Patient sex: M
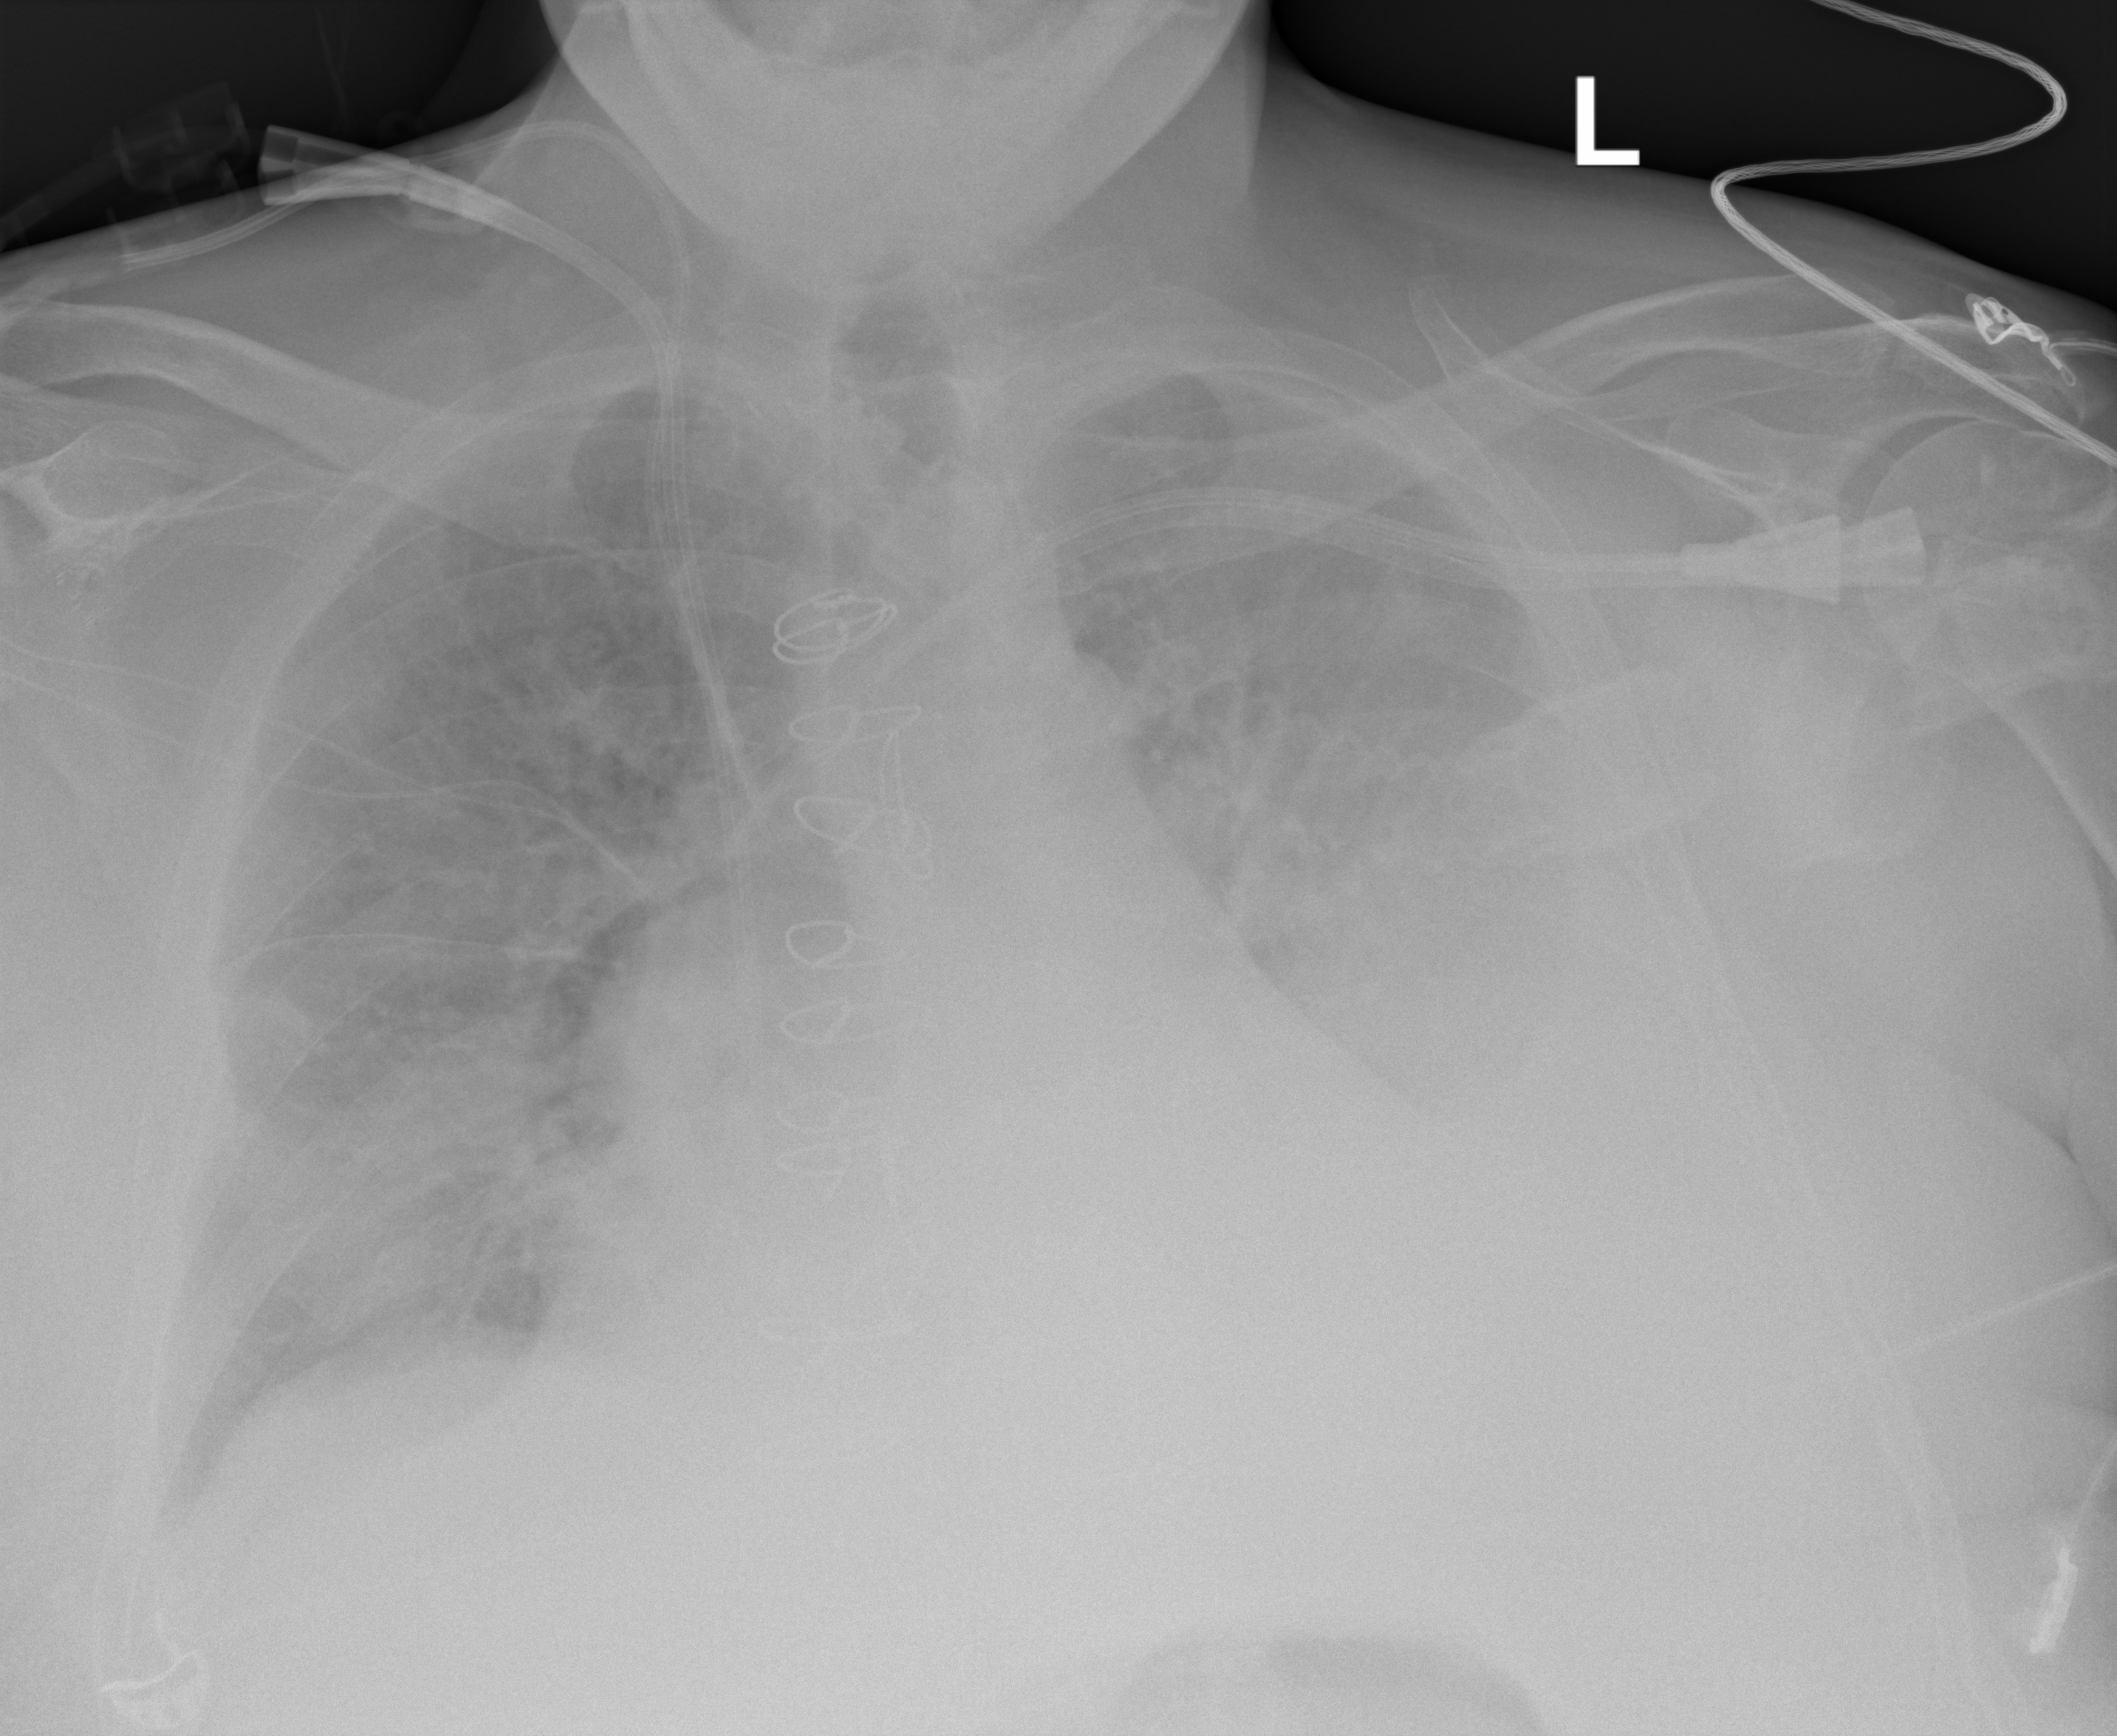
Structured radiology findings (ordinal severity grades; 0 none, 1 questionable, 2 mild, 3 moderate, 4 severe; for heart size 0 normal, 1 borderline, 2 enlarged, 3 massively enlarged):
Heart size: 2
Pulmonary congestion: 4
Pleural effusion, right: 3
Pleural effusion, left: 3
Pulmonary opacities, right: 3
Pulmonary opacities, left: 3
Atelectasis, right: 2
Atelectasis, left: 3